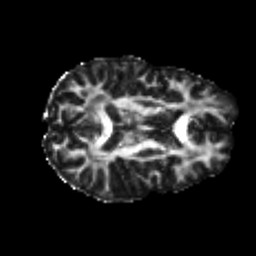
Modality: FA
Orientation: axial
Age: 21
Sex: female
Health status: healthy
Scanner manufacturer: philips
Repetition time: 7.384 s
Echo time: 0.08599 s